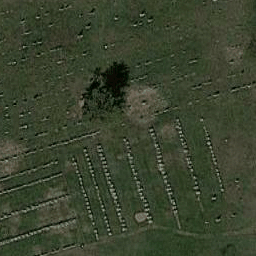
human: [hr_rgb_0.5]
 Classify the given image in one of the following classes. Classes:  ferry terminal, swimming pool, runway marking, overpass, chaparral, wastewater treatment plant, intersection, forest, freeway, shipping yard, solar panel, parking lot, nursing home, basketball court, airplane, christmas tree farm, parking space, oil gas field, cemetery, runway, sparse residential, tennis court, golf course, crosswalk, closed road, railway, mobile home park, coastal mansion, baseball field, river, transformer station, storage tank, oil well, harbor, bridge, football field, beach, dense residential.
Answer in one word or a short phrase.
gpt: cemetery